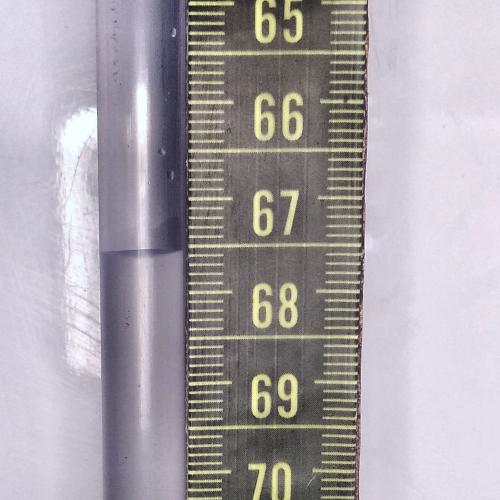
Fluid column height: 67.5 cm